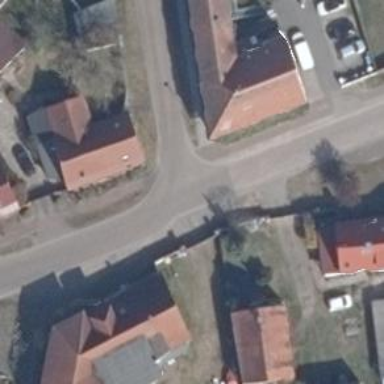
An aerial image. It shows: Footway along the road.